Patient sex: F
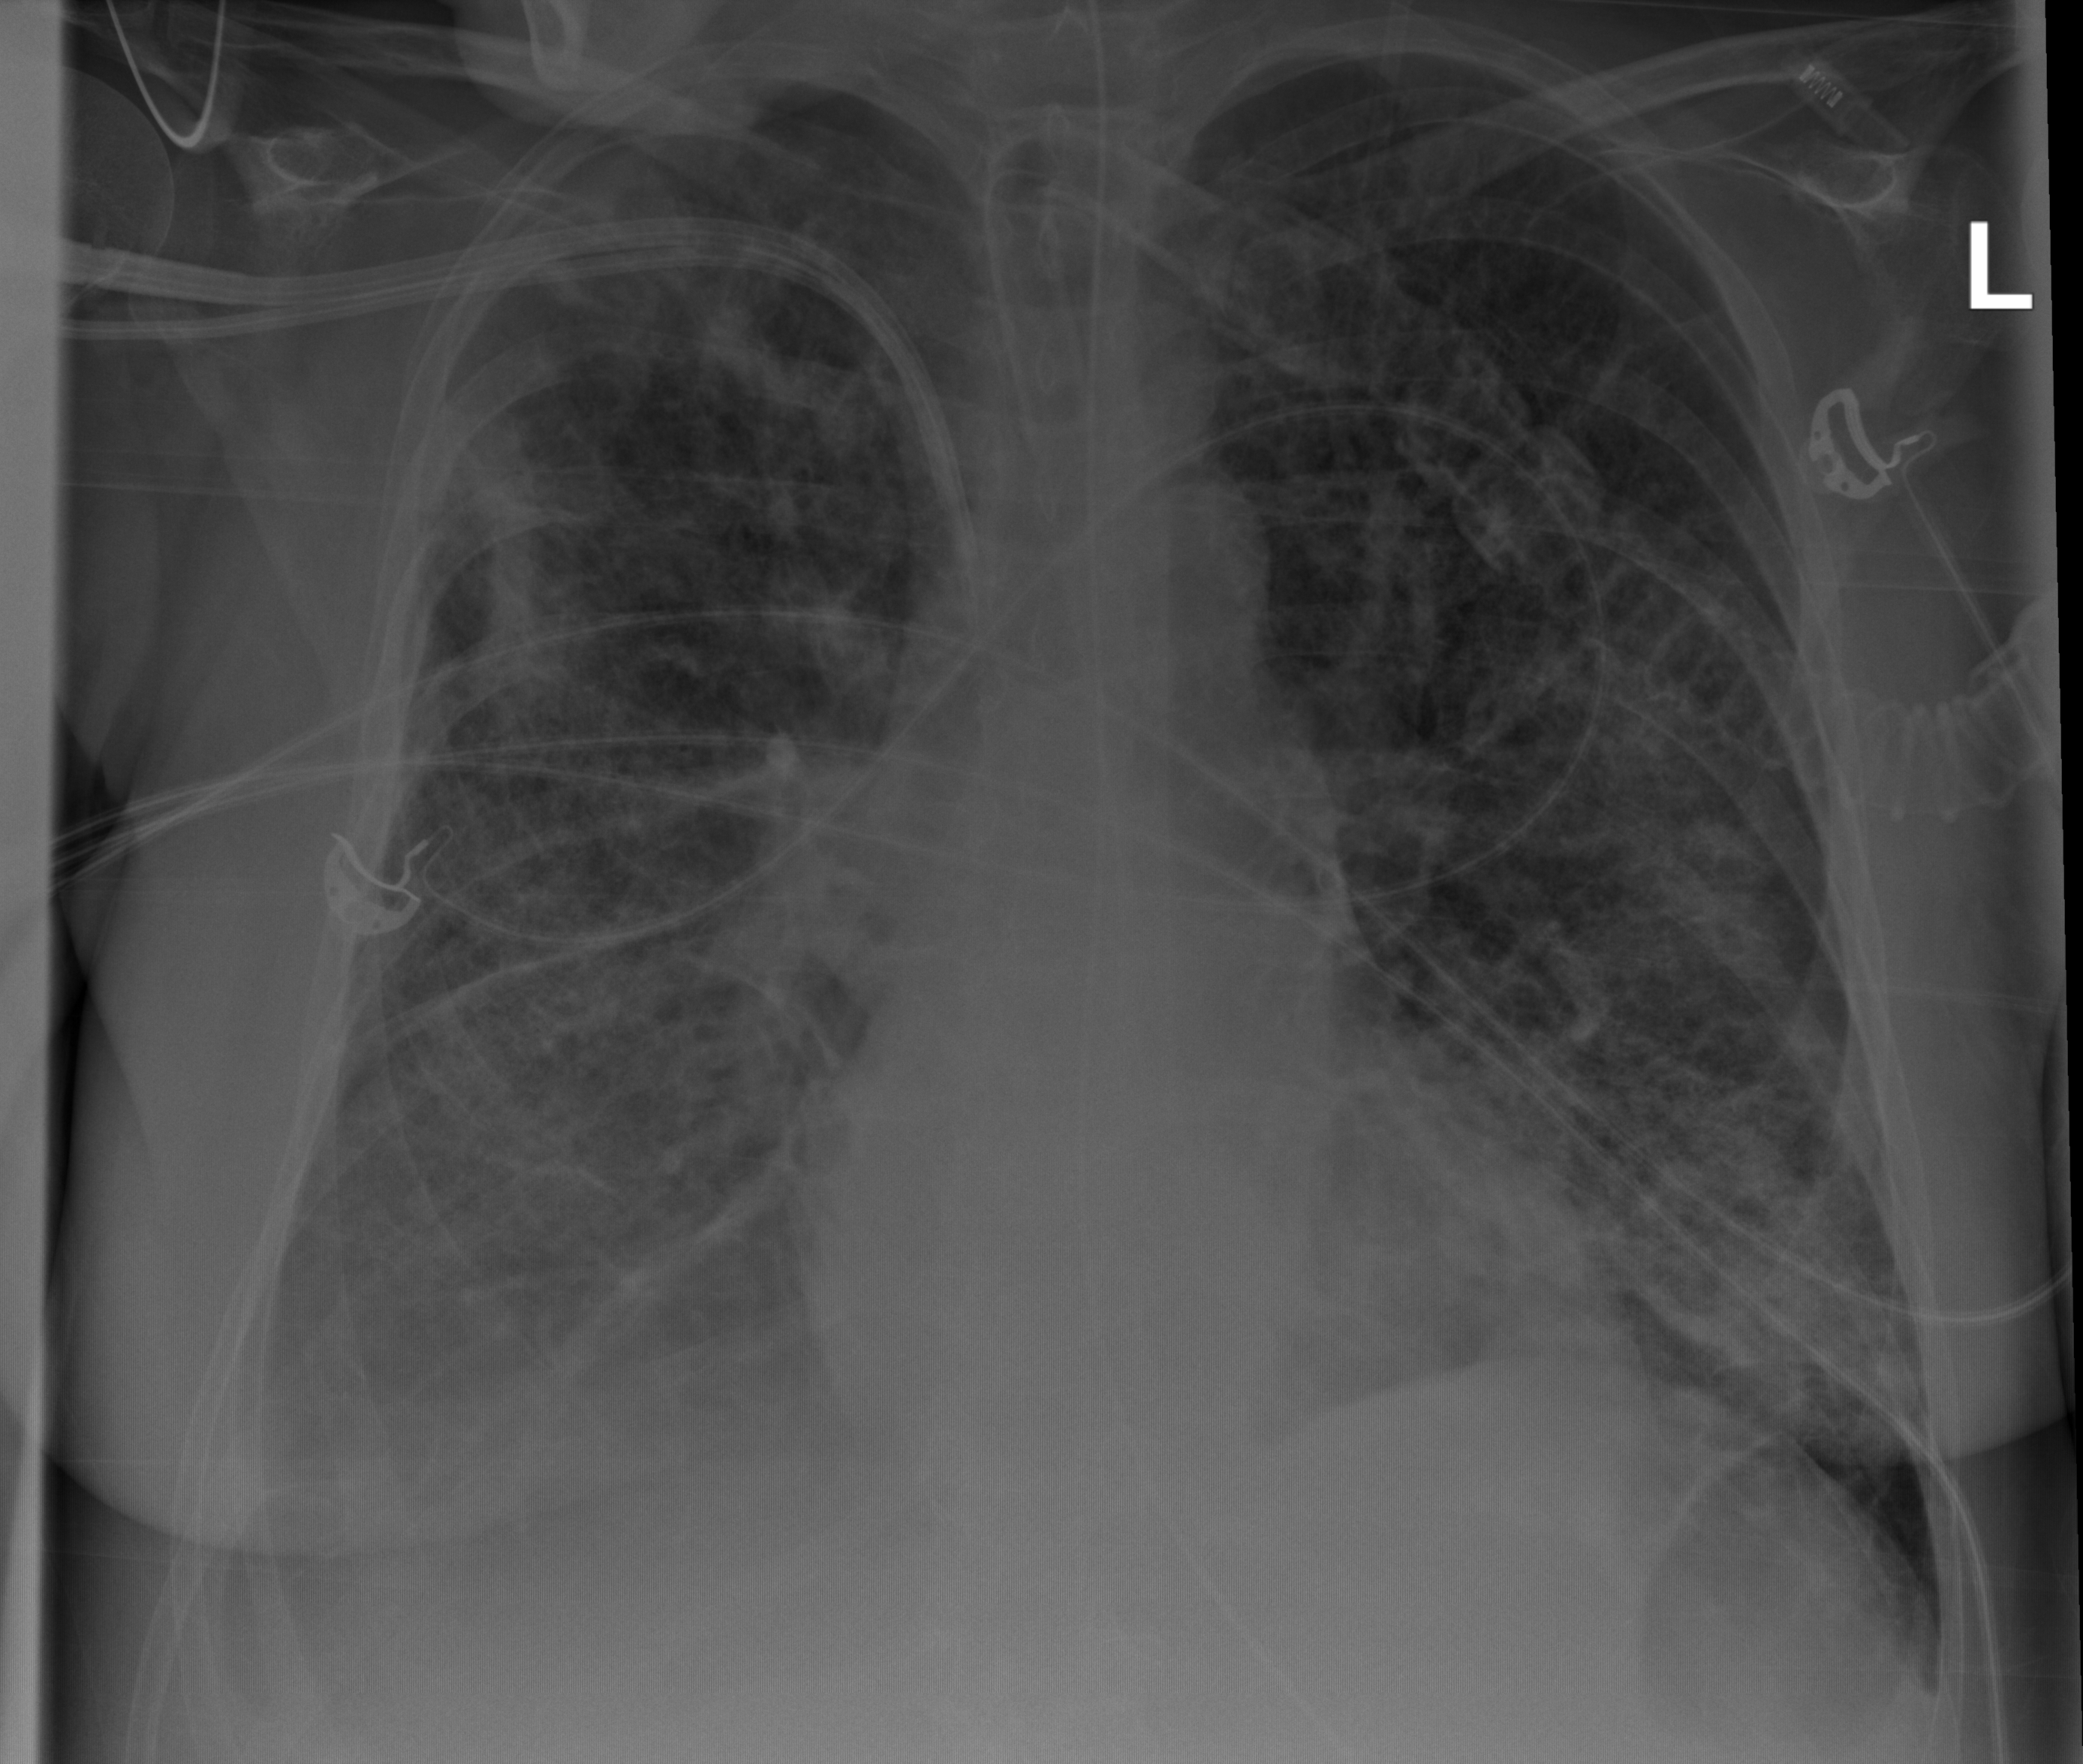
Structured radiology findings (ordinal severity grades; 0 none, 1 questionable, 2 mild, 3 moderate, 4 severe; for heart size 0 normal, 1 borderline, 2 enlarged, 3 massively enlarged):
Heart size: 0
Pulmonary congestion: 2
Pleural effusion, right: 2
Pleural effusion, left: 0
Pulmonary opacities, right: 3
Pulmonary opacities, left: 3
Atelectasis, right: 2
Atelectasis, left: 2